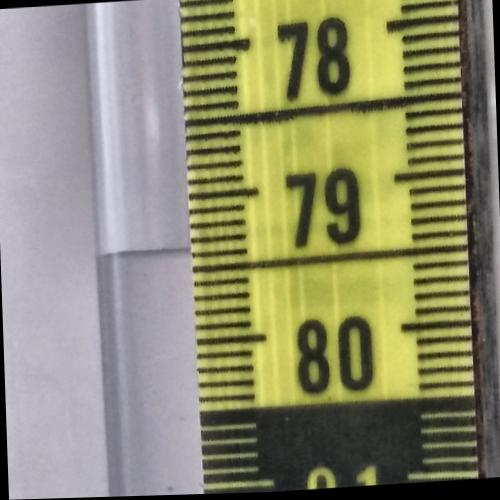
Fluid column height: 79.4 cm